Interaction volume radius: 5 \u00c5
Interaction volume height: 15 \u00c5
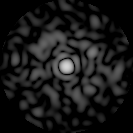
Disorder parameter: 0.836